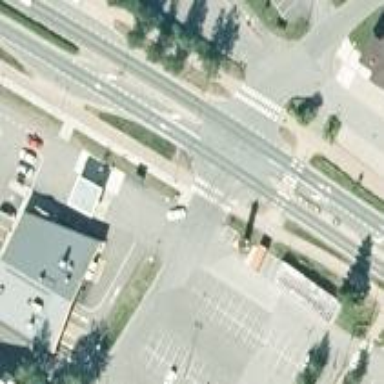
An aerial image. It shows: Cycleway with asphalt surface and zebra crossing.